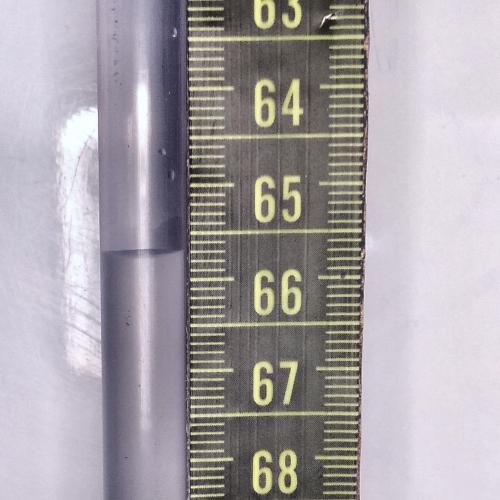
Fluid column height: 65.7 cm